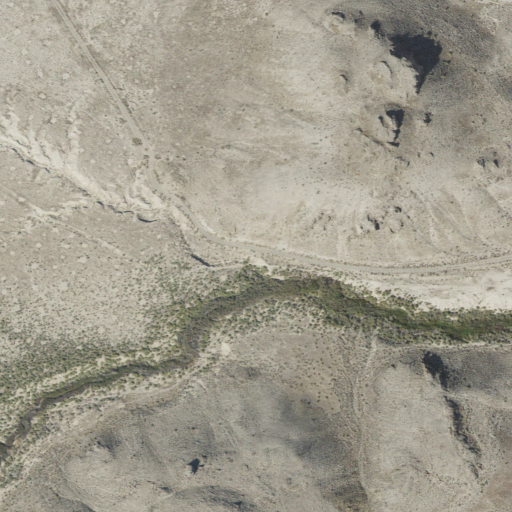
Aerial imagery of valley in Utah named Ferber Wash containing shrub and open development